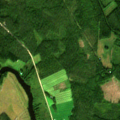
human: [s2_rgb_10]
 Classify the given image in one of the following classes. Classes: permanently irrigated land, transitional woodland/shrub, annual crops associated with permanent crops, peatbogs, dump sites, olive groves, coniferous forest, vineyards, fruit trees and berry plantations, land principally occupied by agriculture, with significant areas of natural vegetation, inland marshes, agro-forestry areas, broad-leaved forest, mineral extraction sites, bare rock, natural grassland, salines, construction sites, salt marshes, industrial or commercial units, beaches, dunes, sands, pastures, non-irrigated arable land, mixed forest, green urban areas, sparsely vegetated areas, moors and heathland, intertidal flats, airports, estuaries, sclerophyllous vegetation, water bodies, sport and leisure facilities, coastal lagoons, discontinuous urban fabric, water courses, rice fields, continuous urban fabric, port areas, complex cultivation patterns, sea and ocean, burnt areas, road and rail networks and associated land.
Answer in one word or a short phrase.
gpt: non-irrigated arable land, coniferous forest, mixed forest